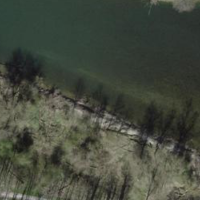
EUNIS habitat code: 15
Species observed at this site:
Filipendula ulmaria
Lamium maculatum
Equisetum hyemale